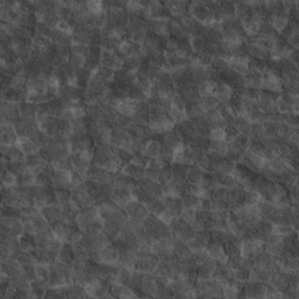
Label: non_frost